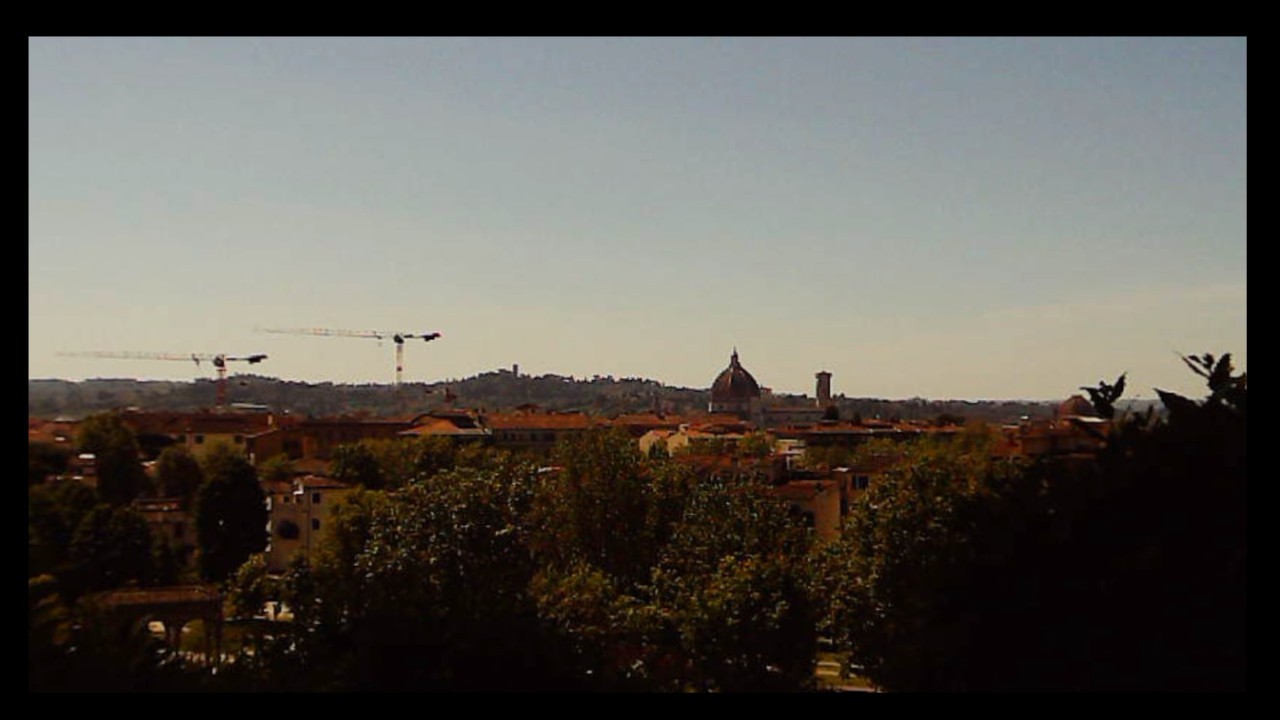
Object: DarwinFPV cineape20